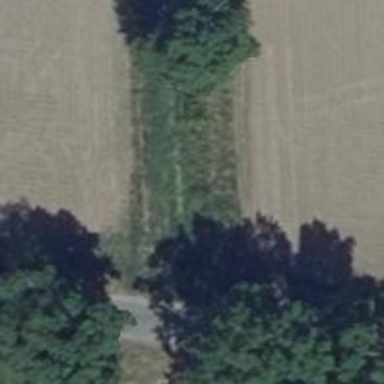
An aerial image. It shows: Culvert tunnel.